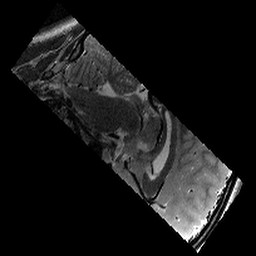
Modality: T2w
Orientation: sagittal
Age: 12
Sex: female
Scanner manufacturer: siemens
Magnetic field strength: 3 T
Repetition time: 9.23 s
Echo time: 0.067 s